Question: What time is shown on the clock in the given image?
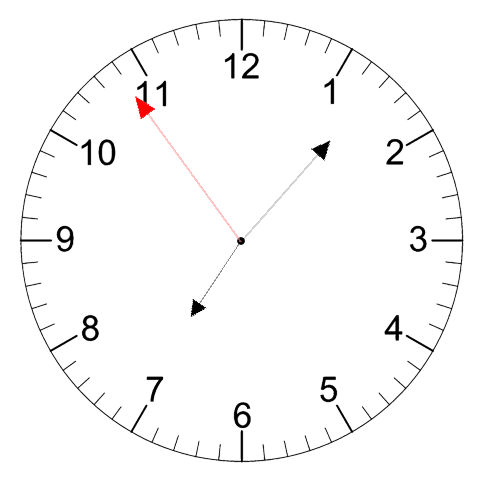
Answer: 07:06:54